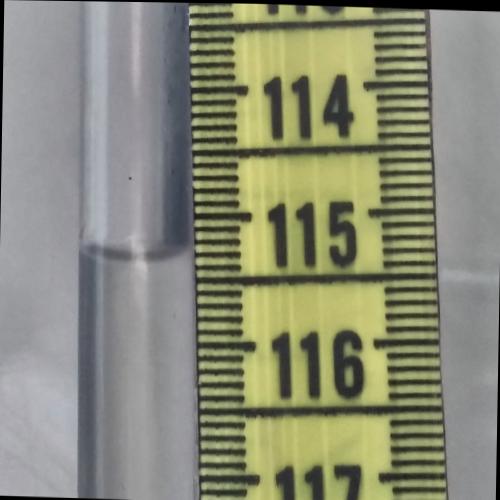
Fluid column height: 115.3 cm